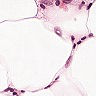
Metastatic tissue present: no